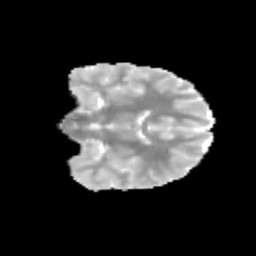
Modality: MD
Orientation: coronal
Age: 13
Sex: female
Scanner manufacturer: siemens
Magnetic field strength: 3 T
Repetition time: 3.8 s
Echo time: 0.07 s